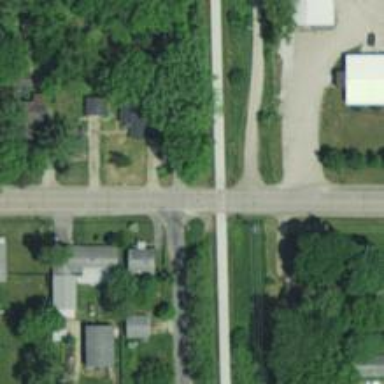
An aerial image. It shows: Marked road crossing.